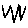
Label: zigzag